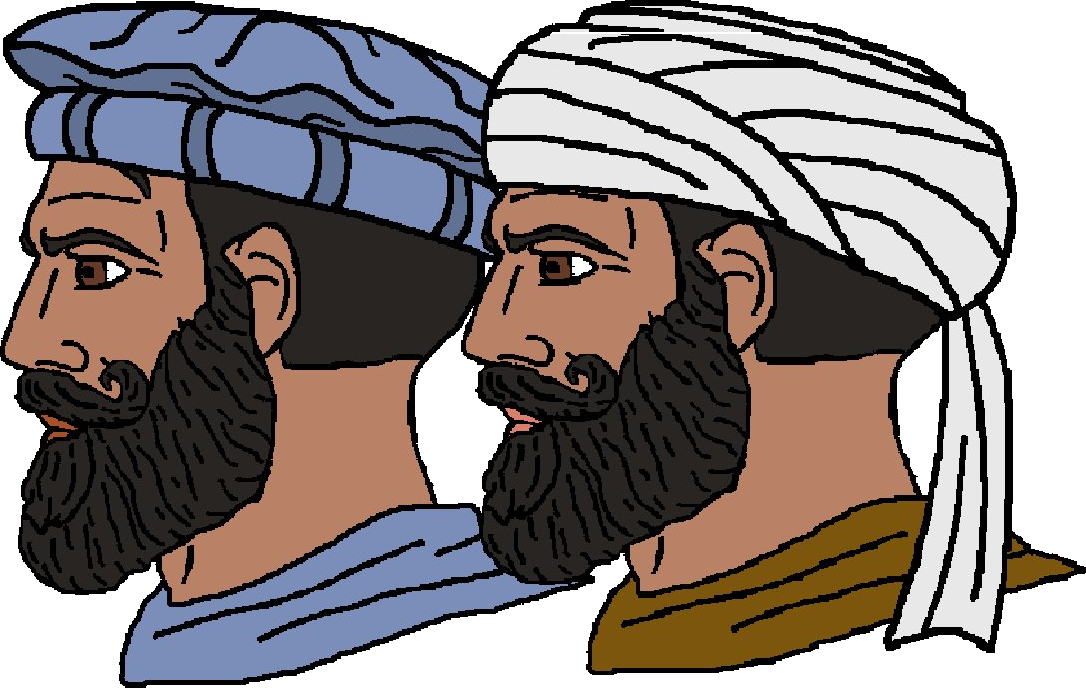
Label: 4_Yes_Chad